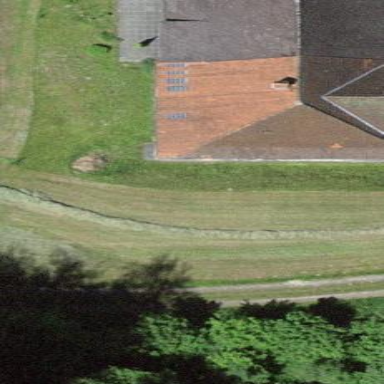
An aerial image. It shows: Farm building.